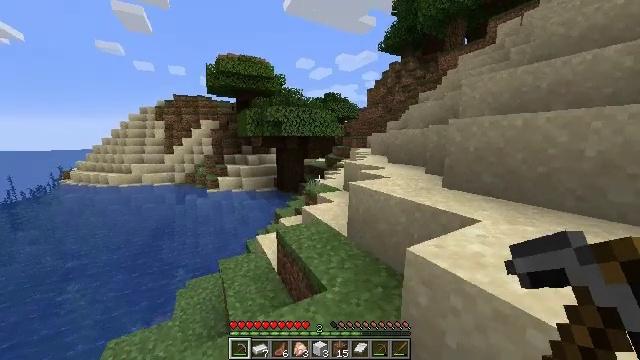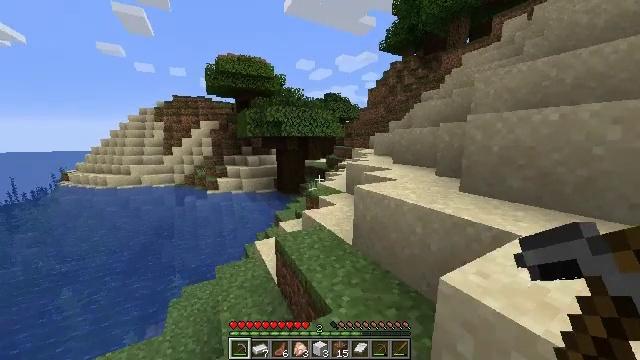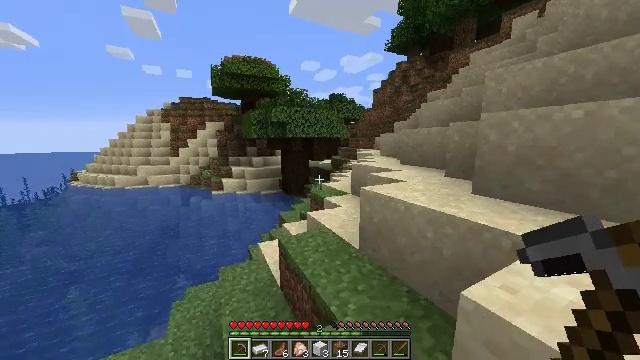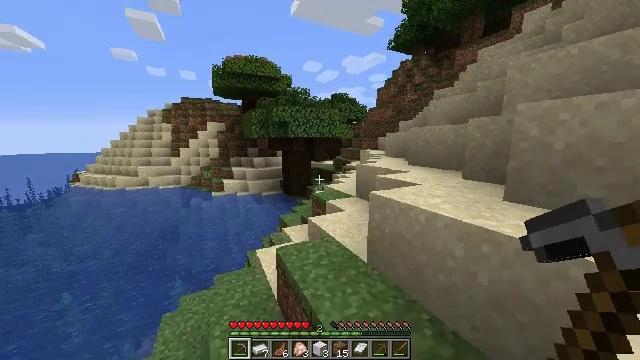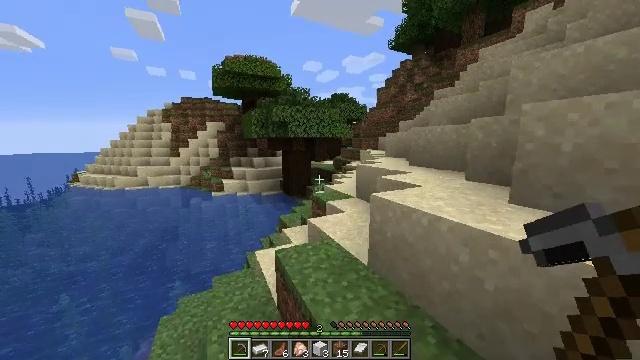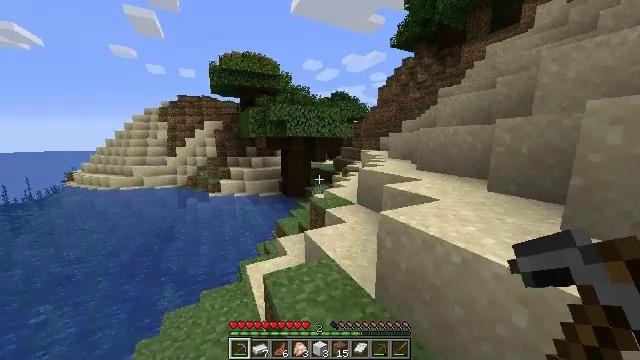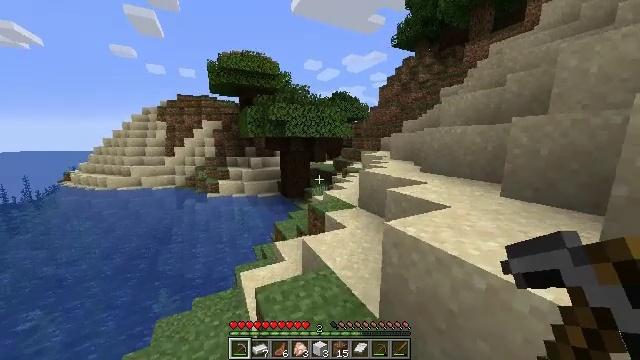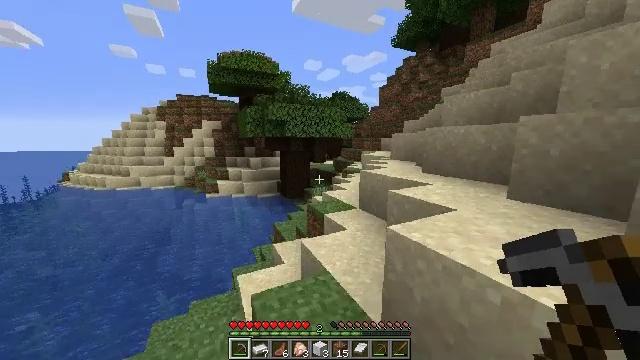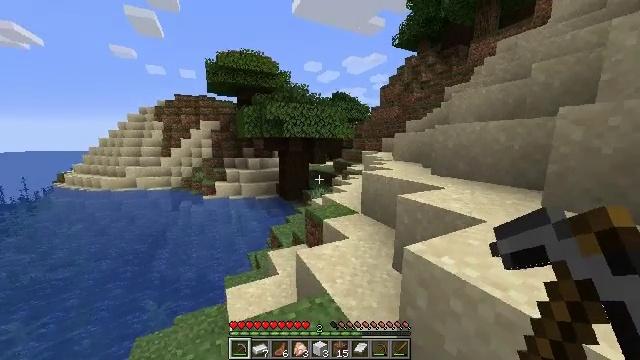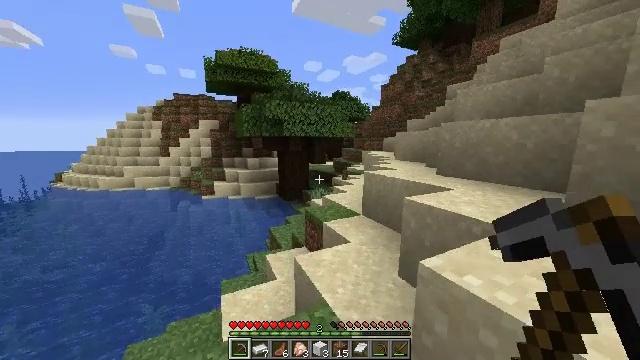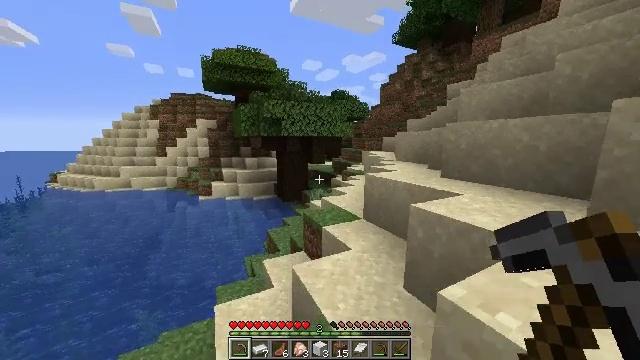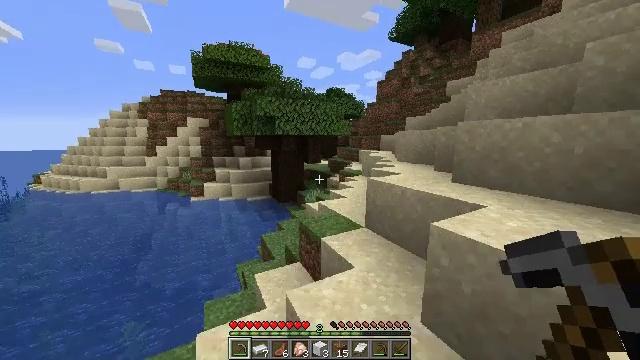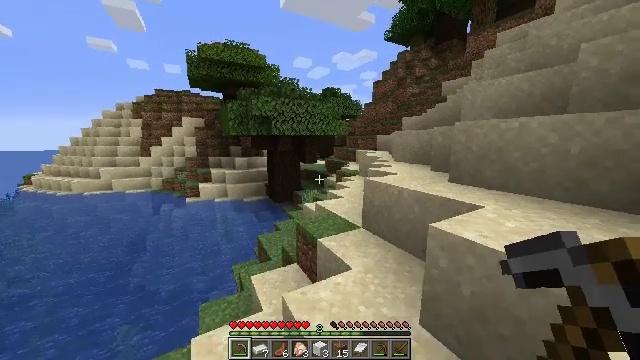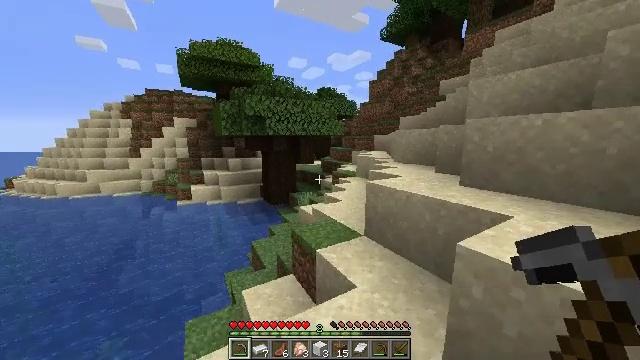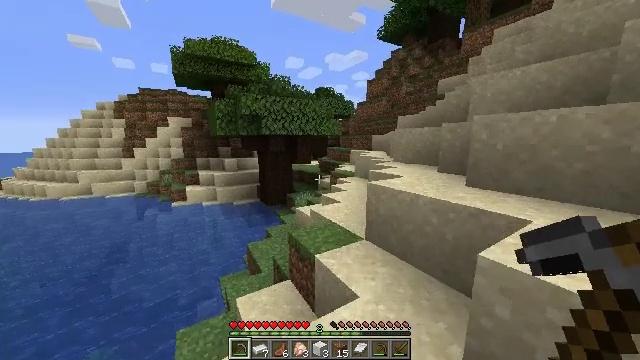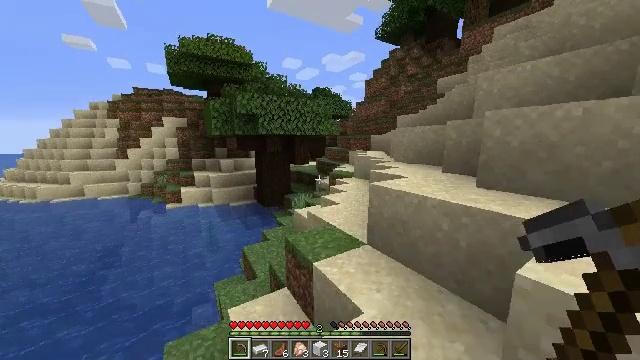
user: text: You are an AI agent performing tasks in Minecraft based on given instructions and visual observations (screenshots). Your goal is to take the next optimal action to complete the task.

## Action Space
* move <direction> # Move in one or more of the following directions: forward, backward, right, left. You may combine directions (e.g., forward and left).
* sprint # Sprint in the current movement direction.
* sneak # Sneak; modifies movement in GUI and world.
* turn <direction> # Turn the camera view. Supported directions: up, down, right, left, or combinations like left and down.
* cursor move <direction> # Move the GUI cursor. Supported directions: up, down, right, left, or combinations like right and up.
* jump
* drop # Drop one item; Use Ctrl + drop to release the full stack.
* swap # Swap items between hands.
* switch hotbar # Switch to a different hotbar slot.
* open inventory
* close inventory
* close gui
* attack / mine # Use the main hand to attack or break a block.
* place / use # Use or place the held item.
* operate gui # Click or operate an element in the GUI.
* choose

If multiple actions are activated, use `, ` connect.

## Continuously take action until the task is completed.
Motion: motion action
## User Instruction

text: Reclaim the chest into your inventory.
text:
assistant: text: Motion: move forward
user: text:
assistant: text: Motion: move forward, turn left
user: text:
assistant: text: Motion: move forward
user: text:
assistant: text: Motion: move forward
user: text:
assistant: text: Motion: move forward
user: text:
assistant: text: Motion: move forward
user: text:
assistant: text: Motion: move forward
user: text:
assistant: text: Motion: move forward
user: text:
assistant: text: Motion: move forward
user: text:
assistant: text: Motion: move forward
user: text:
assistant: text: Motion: move forward, turn right
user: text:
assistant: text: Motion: move forward
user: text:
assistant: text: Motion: move forward, turn right
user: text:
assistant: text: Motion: move forward
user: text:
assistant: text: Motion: move forward
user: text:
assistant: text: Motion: move forward
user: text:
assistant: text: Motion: move forward
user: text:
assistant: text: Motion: move forward
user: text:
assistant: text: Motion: move forward
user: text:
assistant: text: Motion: move forward
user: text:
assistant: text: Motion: move forward
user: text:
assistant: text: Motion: move forward
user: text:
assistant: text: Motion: move forward
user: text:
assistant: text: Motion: move forward
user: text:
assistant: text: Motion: move forward
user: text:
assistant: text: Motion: move forward
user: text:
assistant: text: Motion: move forward
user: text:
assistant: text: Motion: move forward
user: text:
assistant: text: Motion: move forward
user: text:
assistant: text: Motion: move forward